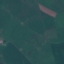
Label: Pasture